Question: I previously developed on Eclipse and just migrated to Android Studio.
Everything works fine, it's better and faster.
I work on real device, and Android Studio recognizes it without issue.
But when I disconnect and reconnect my device, it doesn't recognize my device anymore, I have to exit and restart Android Studio.
I can't find a way to "Reset adb" like Eclipse Feature.

Can ADB be restarted from within Android Studio? If so, how?
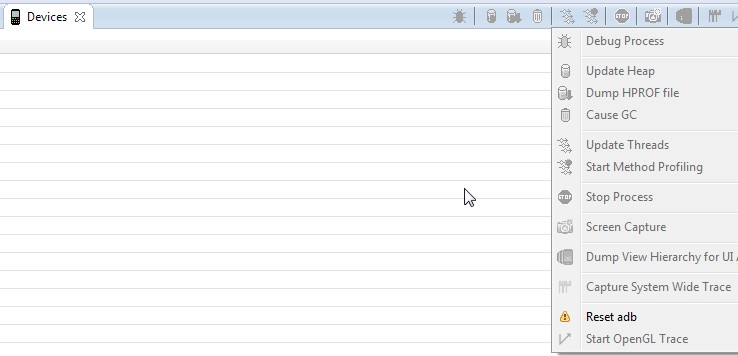
Answer: What I usually do when I get this error is restarting the 'adb' server by typing in the command into 'Terminal':
'''
adb kill-server
adb start-server
'''
---
However this can be achieved in Android Studio. Clicking the 'Monitor' button you can launch the same program you have referenced from Eclipse.

---

If you do not see this you may need to update your 'Platform Tools' from the SDK Manager button.